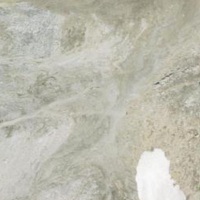
EUNIS habitat code: 48
Species observed at this site:
Aglais urticae
Silene acaulis
Ranunculus glacialis